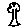
Label: tree